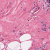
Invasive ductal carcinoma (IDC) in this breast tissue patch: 0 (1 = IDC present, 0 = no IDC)